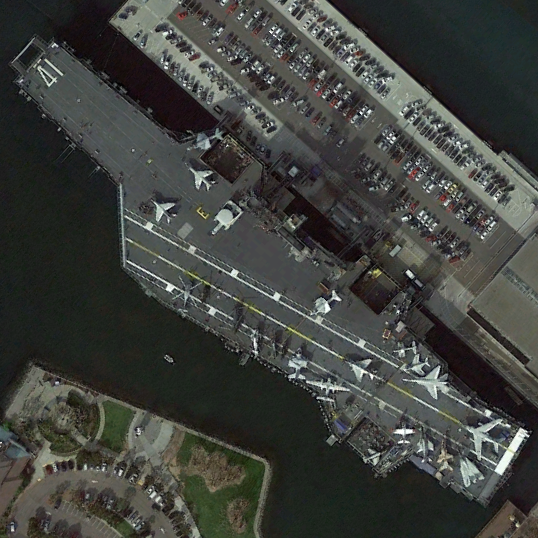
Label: aircraft_carrier